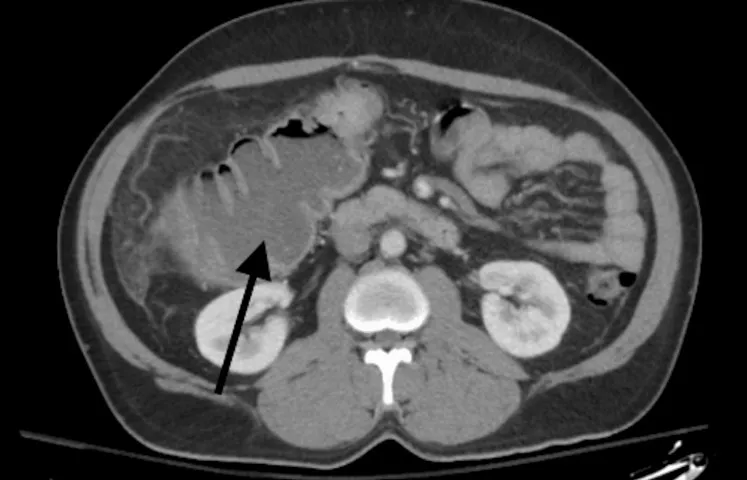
CT abdomen and pelvis with contrast, axial view, demonstrating large bowel obstruction in the transverse colon.
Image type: radiology (ct)